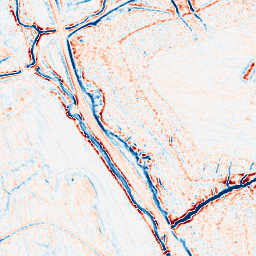
Category: edge_preserving
Decomposition family: bilateral
Decomposition parameters: d: 9
sigma_color: 50
sigma_space: 150
Upsampling method: bspline
Upsampling parameters: scale: 2
Upsampling scale: 2